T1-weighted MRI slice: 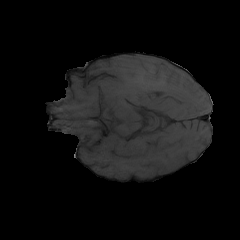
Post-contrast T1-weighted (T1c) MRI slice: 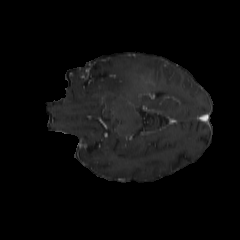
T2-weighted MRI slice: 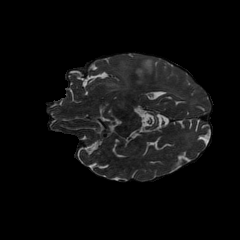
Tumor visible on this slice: yes